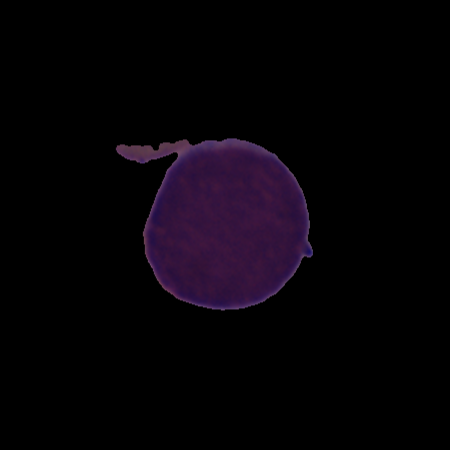
Label: healthy